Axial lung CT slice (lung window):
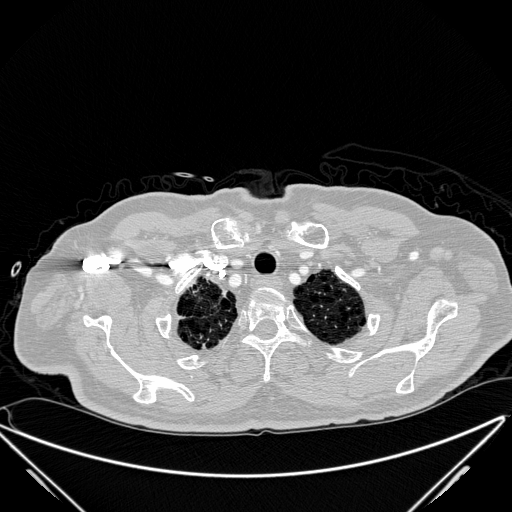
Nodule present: no